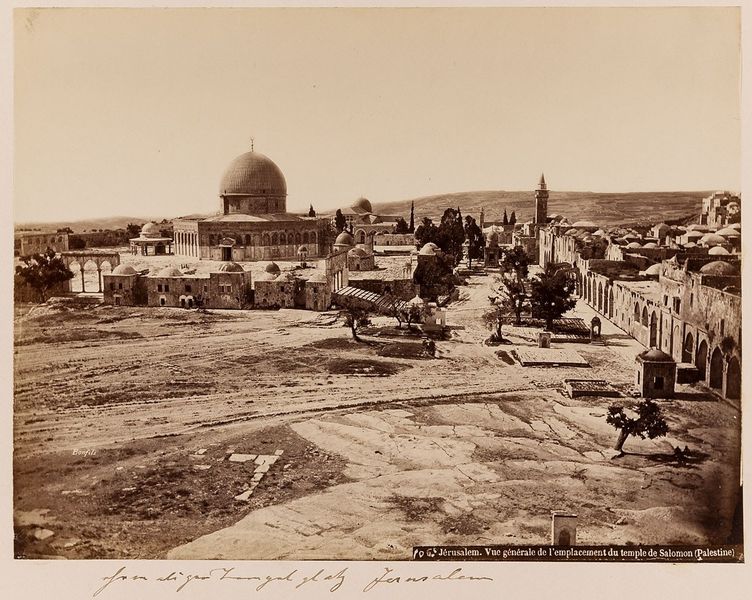
Titel: Jérusalem. Vue générale de l&#x92;'emplacement du temple de Salomon (Palestine)
Künstler: Félix Bonfils
Standort: Hamburg
Institution: Museum für Kunst und Gewerbe Hamburg
Schlagwörter: kuppel, foto, fotografie, photographie, photo, karton, tempel, tempelberg, albumin, felsendom, lichtbild, reisefotografie, historische, schwarzweißpositivverfahren, silbersalzverfahren, schwarzweißfotografie, gebäude, örtlichkeit, straße, stätte, reisephotographie, albuminpapier, heiligtümer